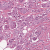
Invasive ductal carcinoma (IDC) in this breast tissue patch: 1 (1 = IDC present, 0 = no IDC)